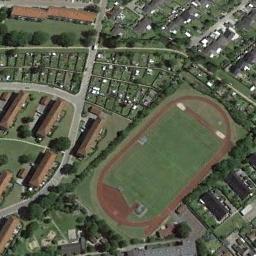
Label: ground_track_field